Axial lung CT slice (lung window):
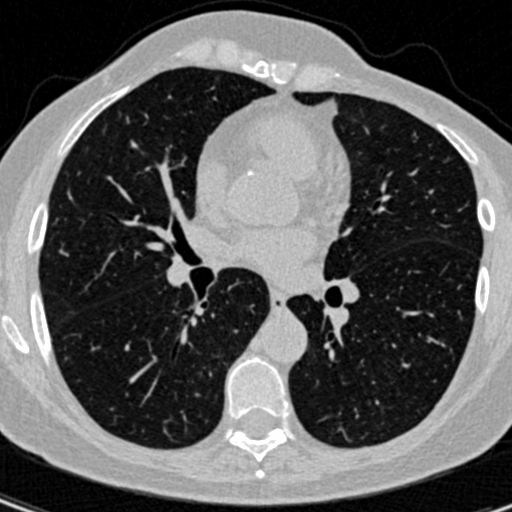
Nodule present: no